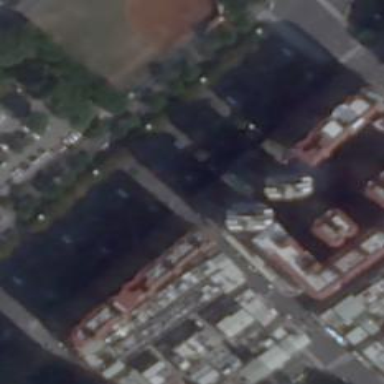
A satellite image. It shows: View of apartment building.